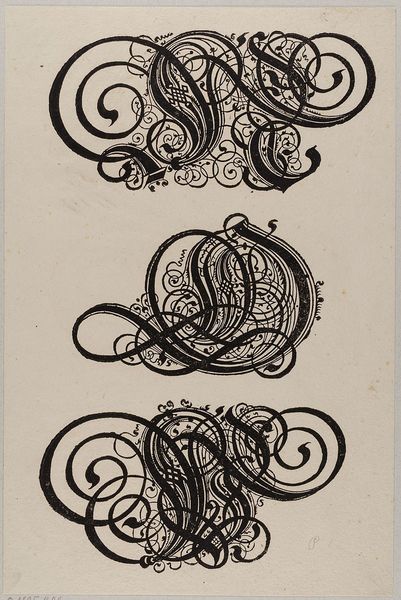
Titel: Alphabet (Zierbuchstaben N, O, P)
Künstler: Paulus Franck
Standort: Hamburg
Institution: Museum für Kunst und Gewerbe Hamburg
Schlagwörter: zeichen, zeichnung, muster, holzschnitt, schrift, papier, grafik, graphik, ornamente, fotografie, photographie, tusche, druck, druckgraphik, druckgrafik, buchstabe, buchstaben, strich, pinsel, schnörkel, letter, note, alphabet, flower, reproduktionen, druckerzeugnisse, zierbuchstabe, music, ornamentstich, vorlageblätter, thurgau, beautiful fancy letter